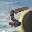
Label: 5